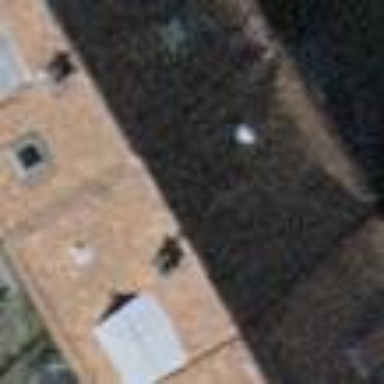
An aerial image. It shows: Terrace building with gabled roof.